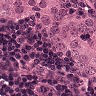
Metastatic tissue present: yes